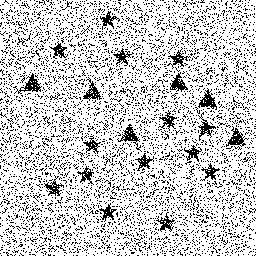
Squares: 0
Triangles: 6
Stars: 14
Total shapes: 20